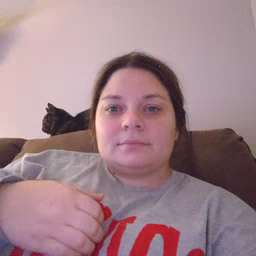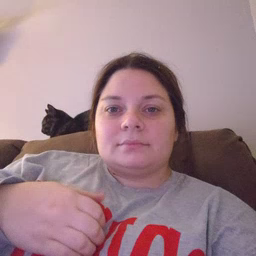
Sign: girl